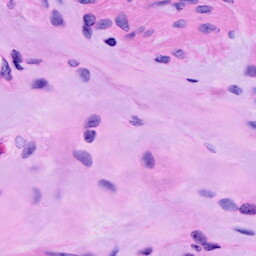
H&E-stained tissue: Ovarian